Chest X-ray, PA view. Patient: 43 years old, sex M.
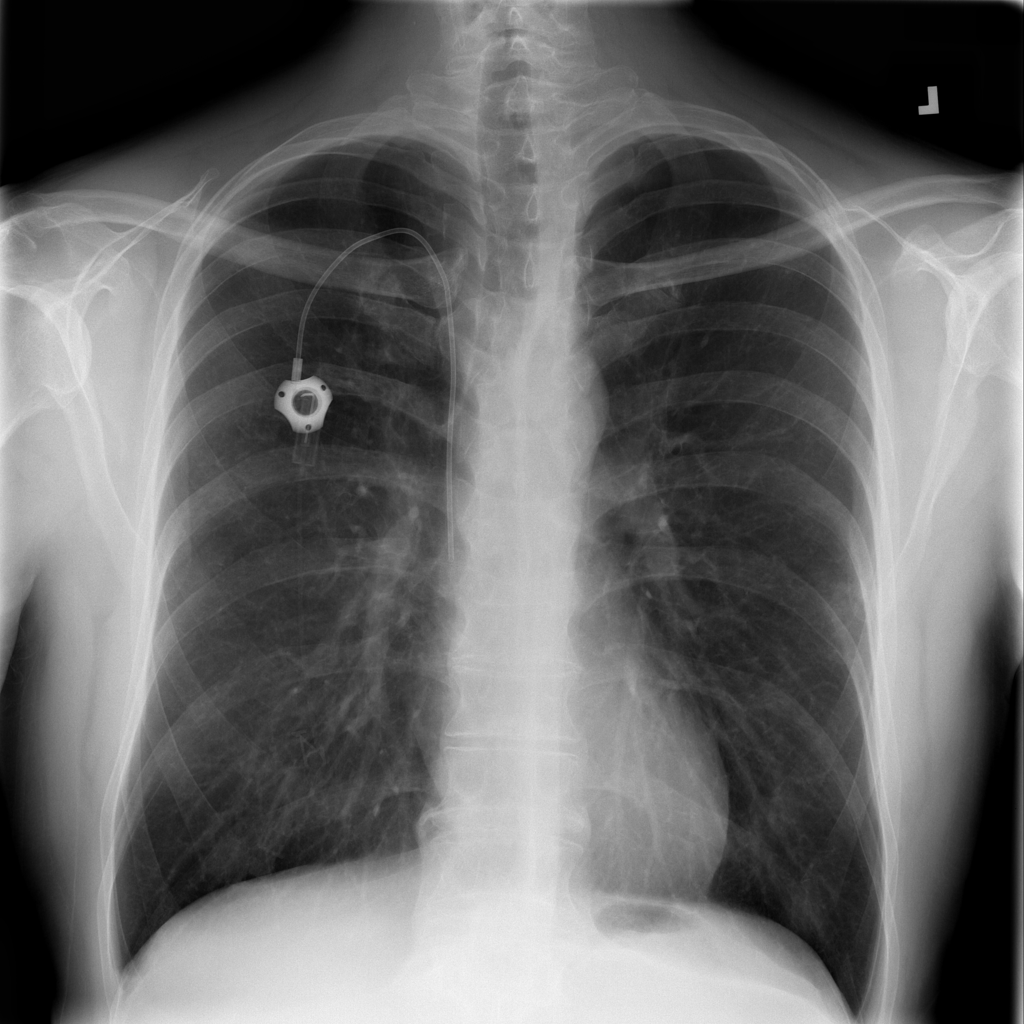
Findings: Infiltration